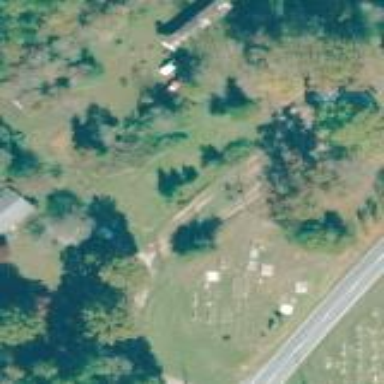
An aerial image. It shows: Cemetery.